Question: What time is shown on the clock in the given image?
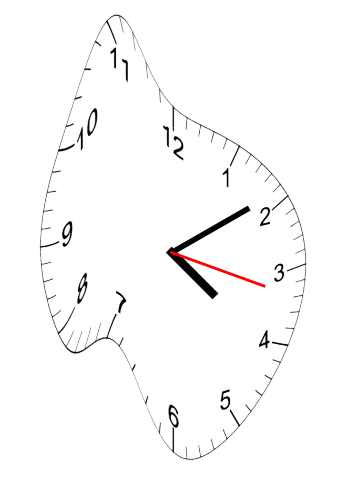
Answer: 04:09:17